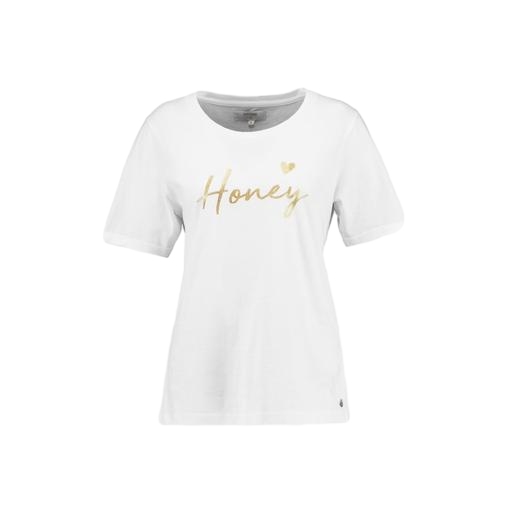
white pima t-shirt only macy, gold t-shirt, accent t-shirt, white background